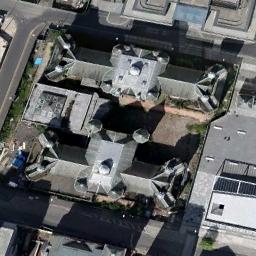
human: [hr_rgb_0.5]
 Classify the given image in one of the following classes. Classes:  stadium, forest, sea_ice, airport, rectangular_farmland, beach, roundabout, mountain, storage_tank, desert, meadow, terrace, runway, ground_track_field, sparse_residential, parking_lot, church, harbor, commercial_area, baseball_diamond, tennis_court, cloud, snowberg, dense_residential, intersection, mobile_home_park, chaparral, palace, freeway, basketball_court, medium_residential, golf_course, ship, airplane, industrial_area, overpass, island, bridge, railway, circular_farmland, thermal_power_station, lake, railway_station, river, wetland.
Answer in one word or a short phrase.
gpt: church